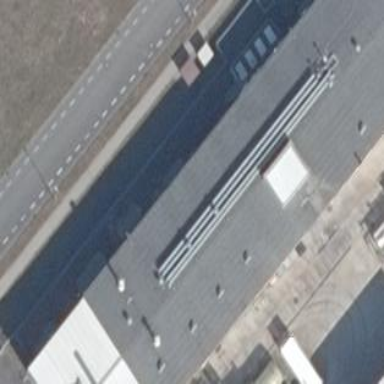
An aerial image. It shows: Industrial building with gabled grey roof and white exterior.